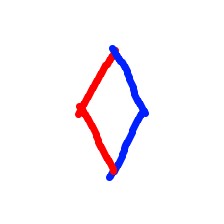
Shape: rhombus